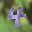
Label: 4